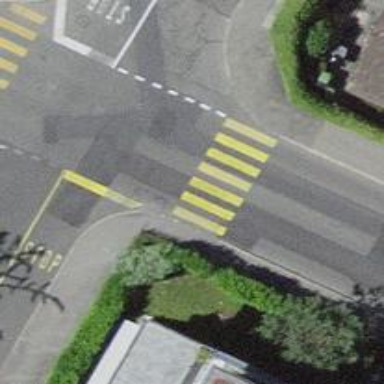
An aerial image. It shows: Uncontrolled crossing on the road.